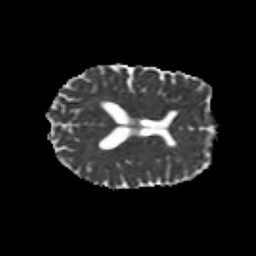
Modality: MD
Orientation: axial
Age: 35
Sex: male
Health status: healthy
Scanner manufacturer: siemens
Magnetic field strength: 3 T
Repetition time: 10.8 s
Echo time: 0.082 s